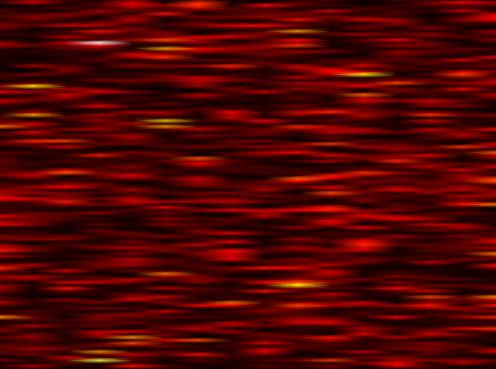
Label: FOFDM